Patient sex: M
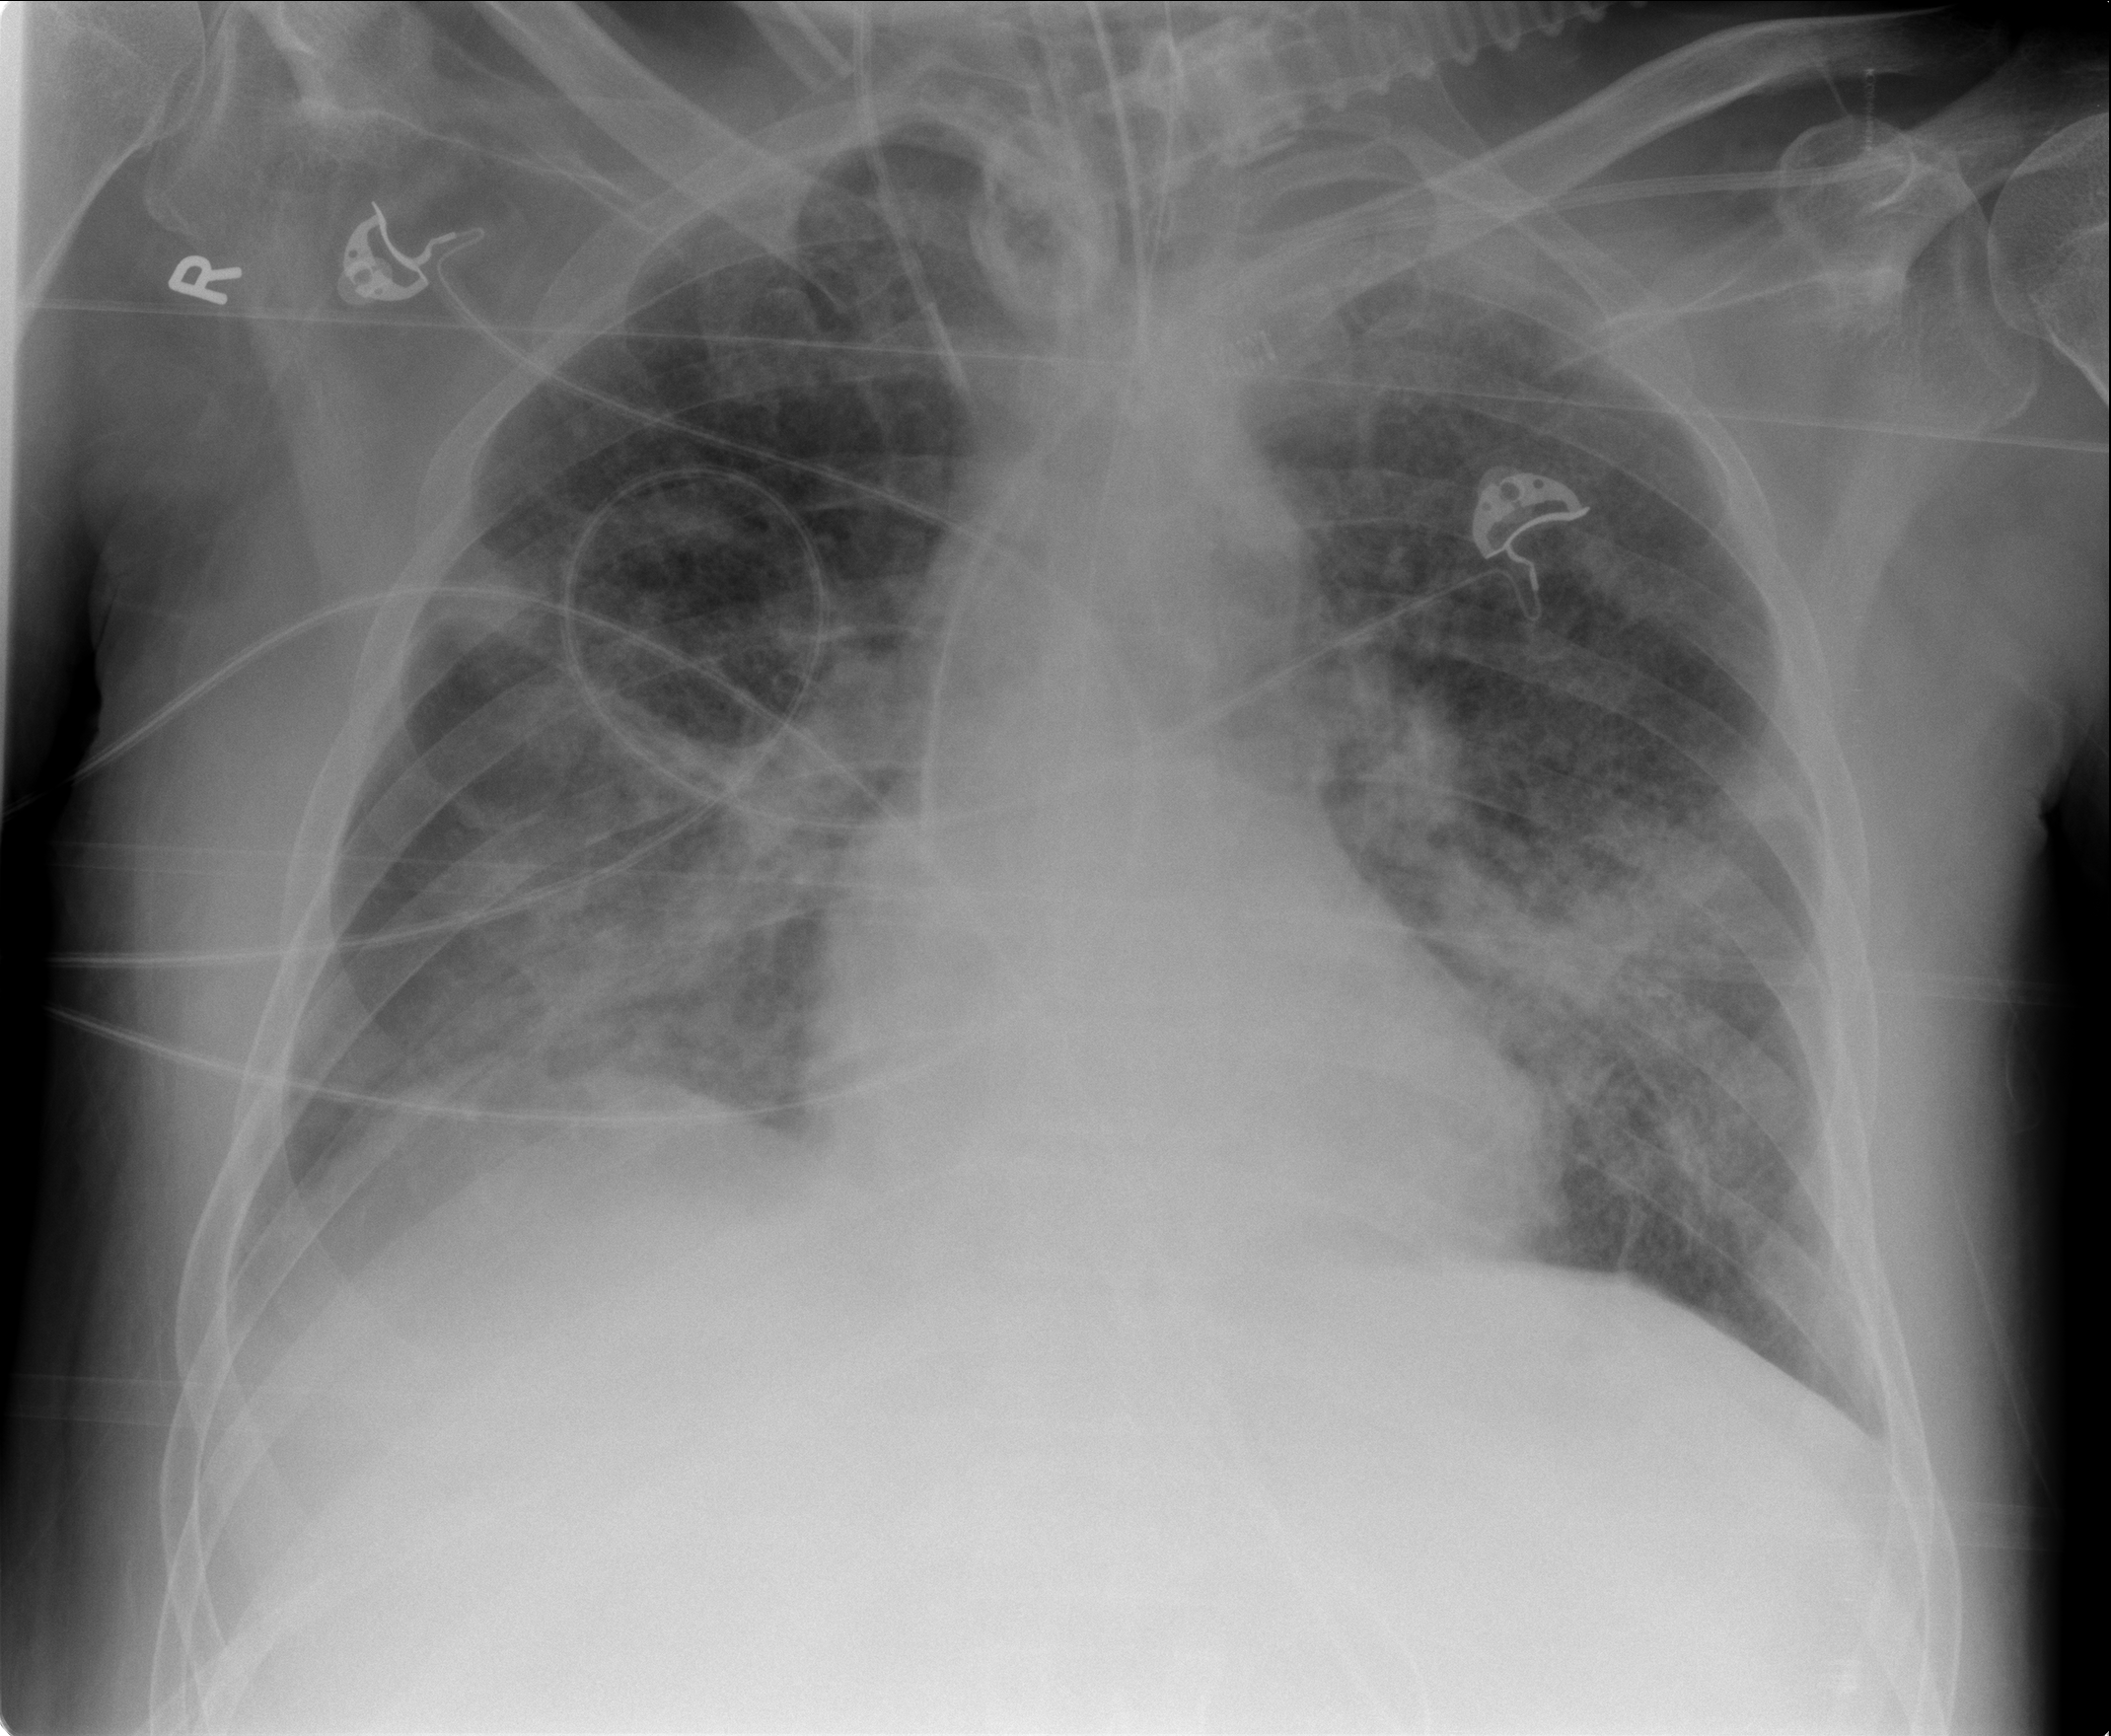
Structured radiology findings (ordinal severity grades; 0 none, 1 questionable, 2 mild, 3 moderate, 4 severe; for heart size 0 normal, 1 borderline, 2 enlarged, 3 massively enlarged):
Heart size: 0
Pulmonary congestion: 2
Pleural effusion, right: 0
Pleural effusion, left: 2
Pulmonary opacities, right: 2
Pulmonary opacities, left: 3
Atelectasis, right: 2
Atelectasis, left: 2